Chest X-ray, AP view. Patient: 73 years old, sex M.
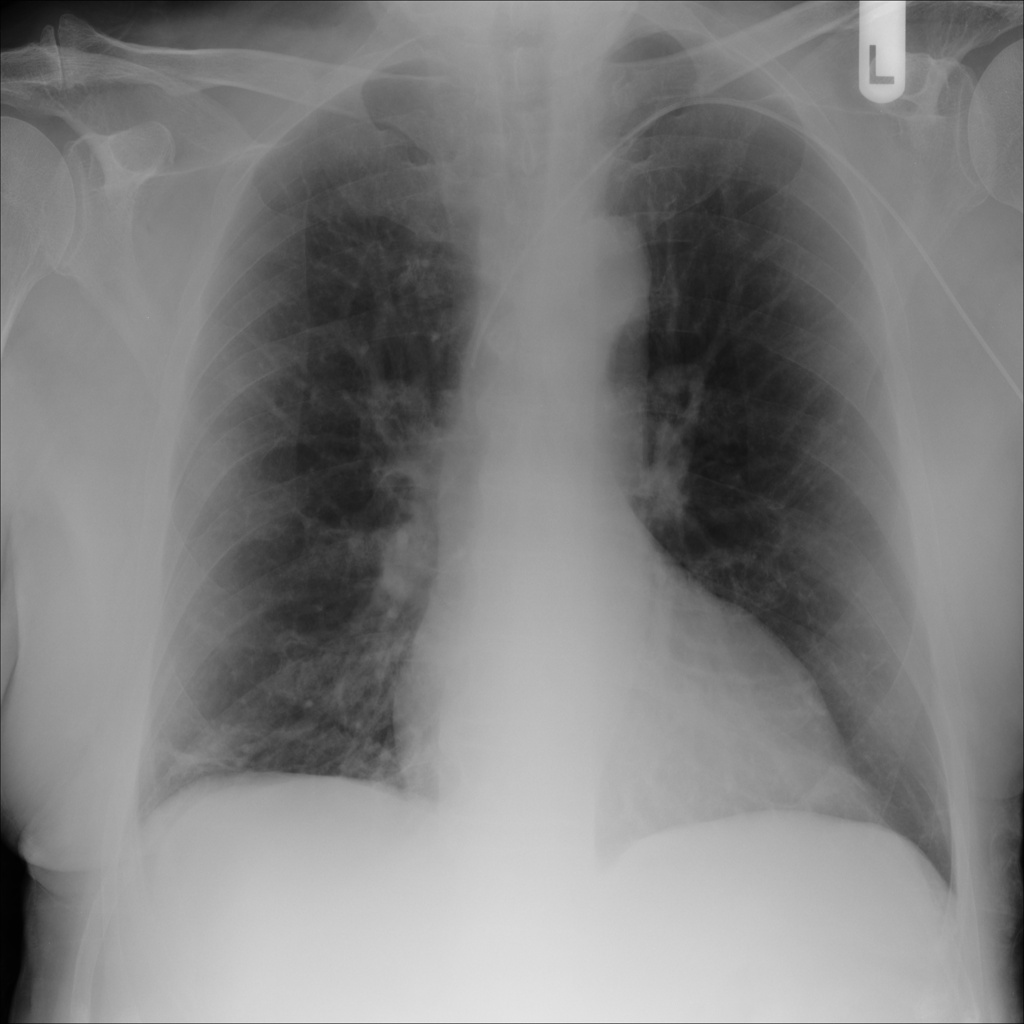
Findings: No Finding